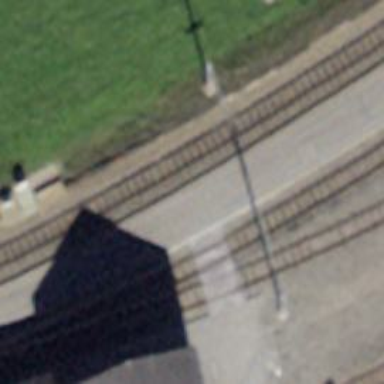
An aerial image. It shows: Railway stop with public transport stop position.